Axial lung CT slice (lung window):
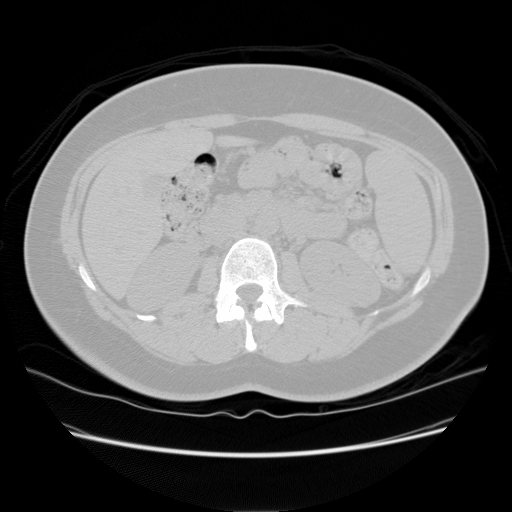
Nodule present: no